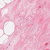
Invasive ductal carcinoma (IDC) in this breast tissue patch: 0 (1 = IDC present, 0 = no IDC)